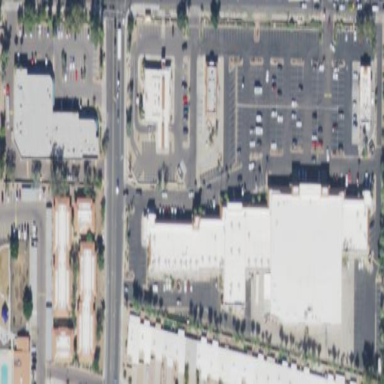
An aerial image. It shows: Retail area.